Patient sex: M
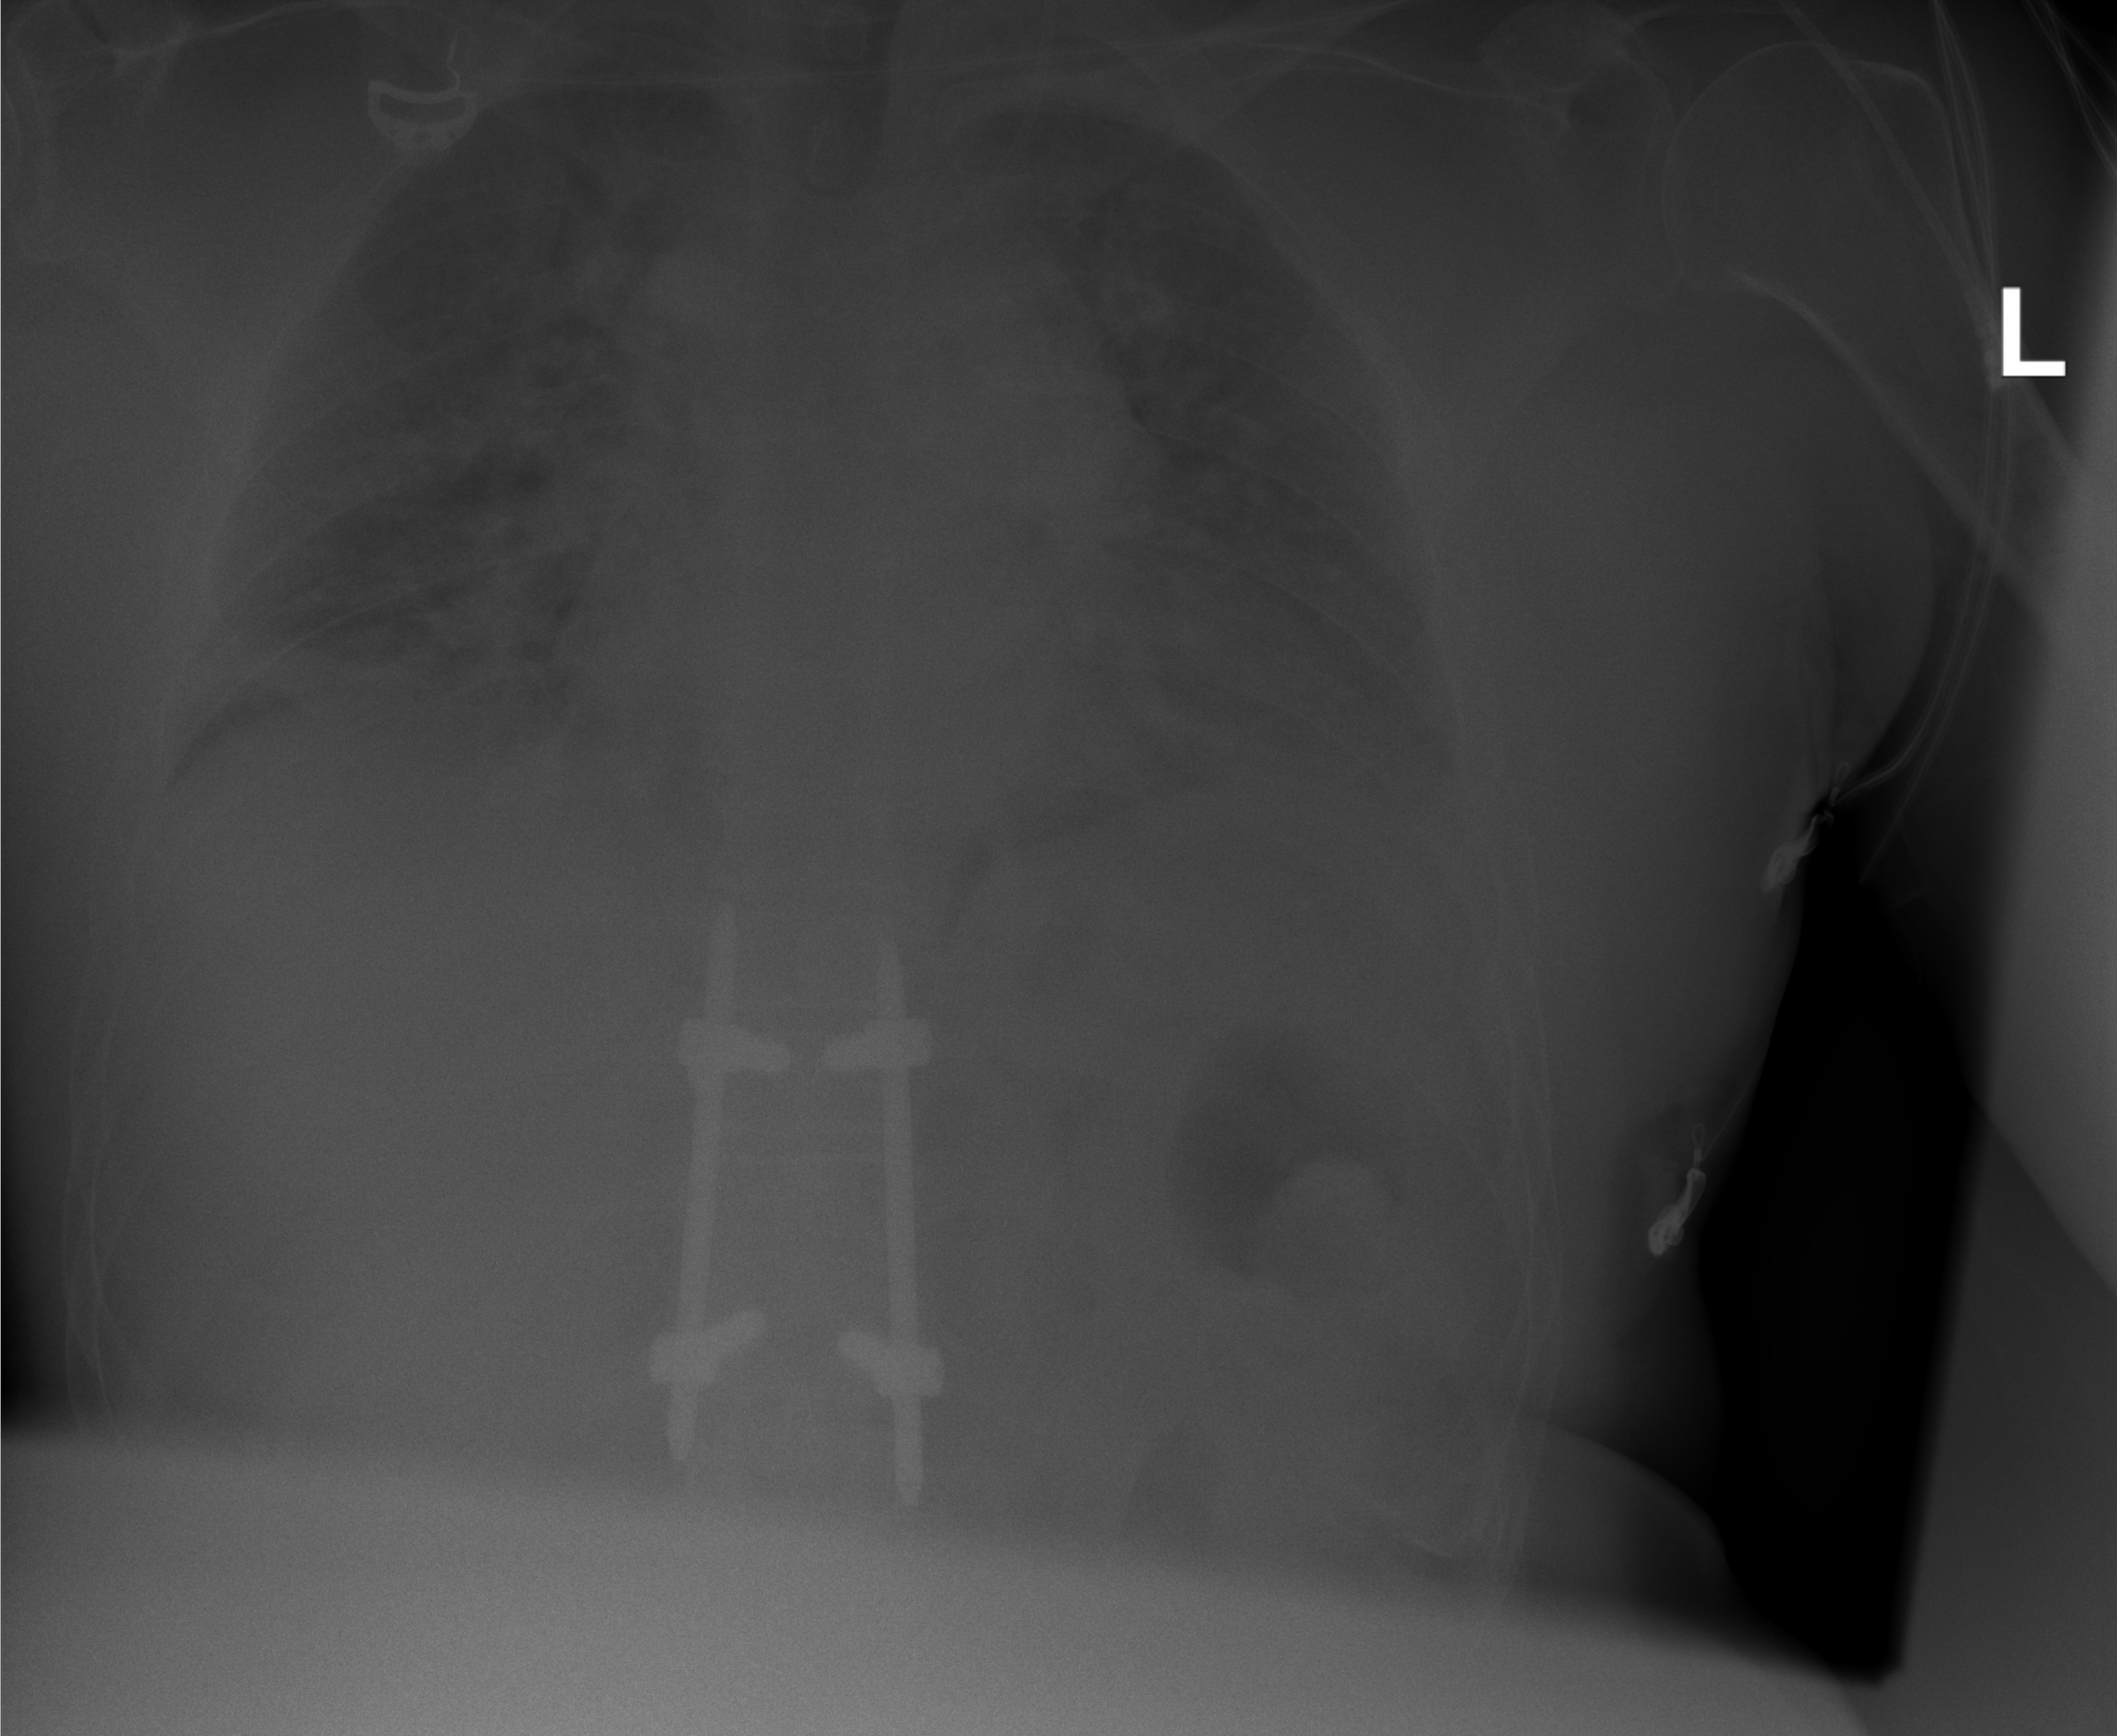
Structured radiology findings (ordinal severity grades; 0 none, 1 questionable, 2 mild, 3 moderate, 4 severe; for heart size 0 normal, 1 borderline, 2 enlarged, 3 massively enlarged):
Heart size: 0
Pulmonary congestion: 3
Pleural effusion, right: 2
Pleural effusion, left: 2
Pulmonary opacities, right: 2
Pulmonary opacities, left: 2
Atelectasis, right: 3
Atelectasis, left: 3